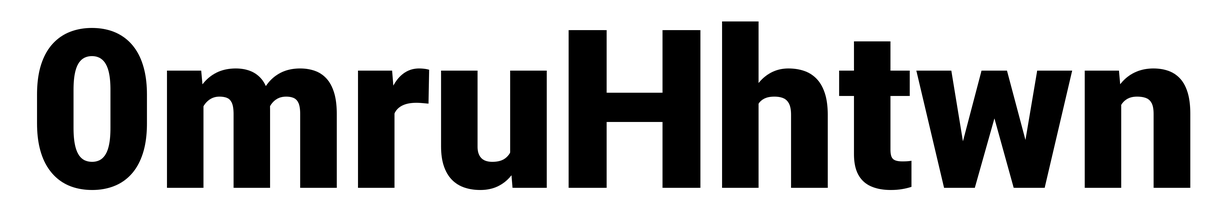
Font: Roboto_Black